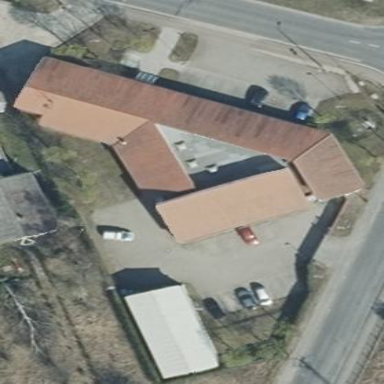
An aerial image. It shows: Police building.